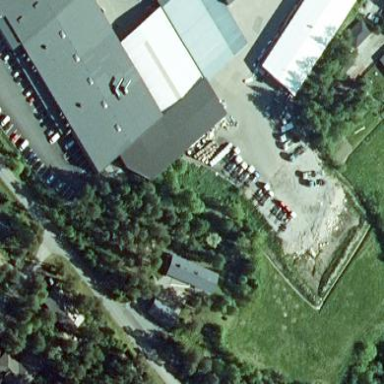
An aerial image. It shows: Part of building.